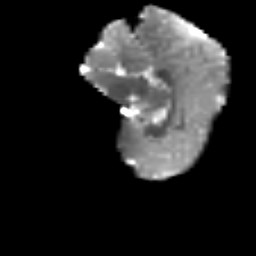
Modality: T2w
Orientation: sagittal
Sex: female
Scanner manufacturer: siemens
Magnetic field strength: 3 T
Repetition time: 5 s
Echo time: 0.071 s